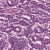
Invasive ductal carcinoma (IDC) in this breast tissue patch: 1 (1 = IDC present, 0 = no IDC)